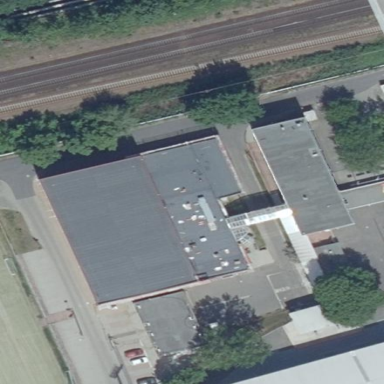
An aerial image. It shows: Part of building with flat roof. The building has white color while the roof is gray and made of tar paper.